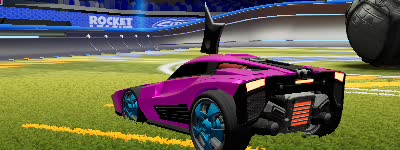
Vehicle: breakout